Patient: sex M, age 60
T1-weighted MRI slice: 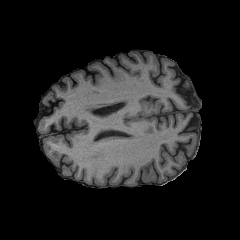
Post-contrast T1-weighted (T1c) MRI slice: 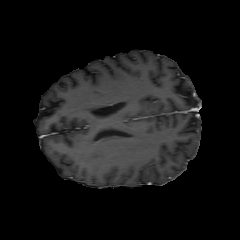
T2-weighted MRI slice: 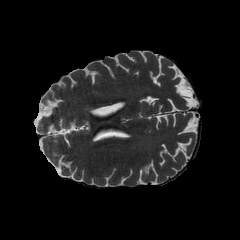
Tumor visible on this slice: no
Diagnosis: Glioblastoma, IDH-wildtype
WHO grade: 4